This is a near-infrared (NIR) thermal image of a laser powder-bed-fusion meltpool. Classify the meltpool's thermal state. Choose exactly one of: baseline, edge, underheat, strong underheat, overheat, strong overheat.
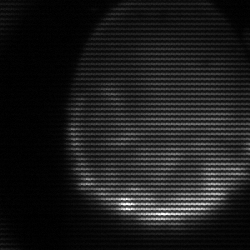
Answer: edge